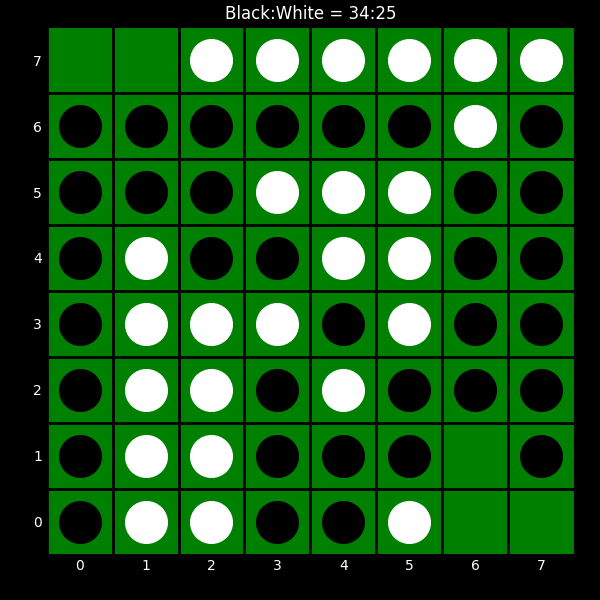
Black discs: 34
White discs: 25